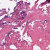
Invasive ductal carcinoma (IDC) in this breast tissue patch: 0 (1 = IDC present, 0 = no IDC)